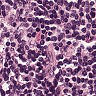
Metastatic tissue present: no